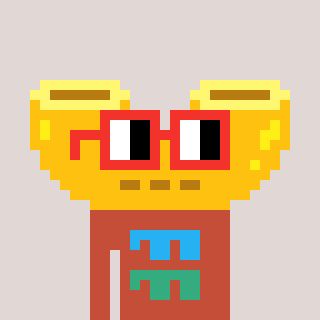
a pixel art character with square red glasses, a macaroni-shaped head and a rust-colored body on a warm background